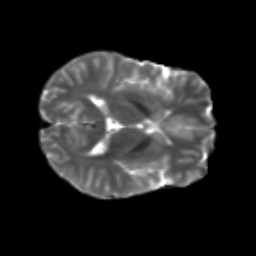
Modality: T2w
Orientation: axial
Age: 18
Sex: female
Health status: healthy
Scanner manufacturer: siemens
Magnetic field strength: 3 T
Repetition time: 8.6 s
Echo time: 0.095 s